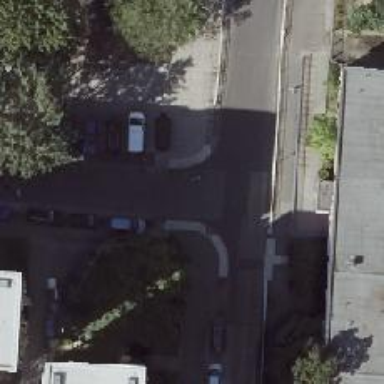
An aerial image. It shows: Sidewalk.